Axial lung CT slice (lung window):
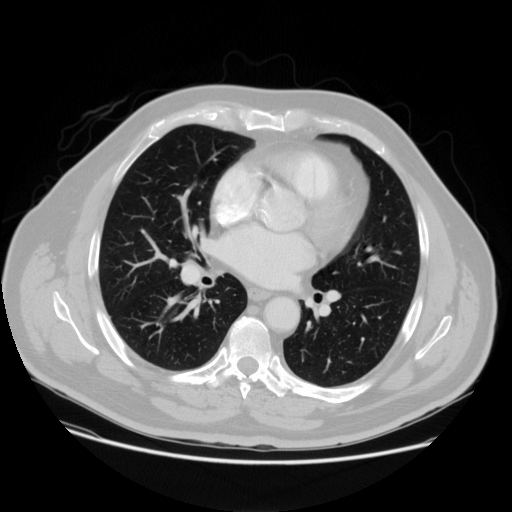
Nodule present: no